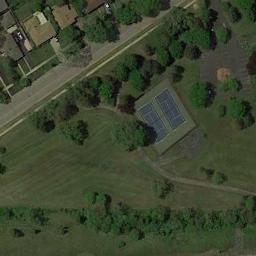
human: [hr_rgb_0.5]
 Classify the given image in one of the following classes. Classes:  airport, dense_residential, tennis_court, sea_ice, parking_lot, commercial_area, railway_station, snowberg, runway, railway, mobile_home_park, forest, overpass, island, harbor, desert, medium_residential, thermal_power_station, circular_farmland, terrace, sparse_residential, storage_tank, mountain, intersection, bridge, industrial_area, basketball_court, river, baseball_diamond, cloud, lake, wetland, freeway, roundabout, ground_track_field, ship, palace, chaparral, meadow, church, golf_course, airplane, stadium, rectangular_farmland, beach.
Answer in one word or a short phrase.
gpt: tennis_court